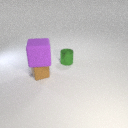
small brown rubber cube below large purple rubber cube